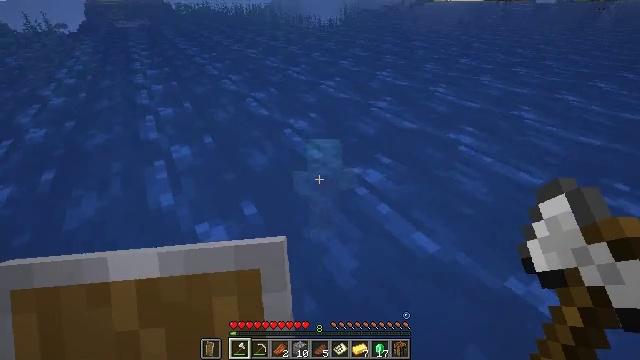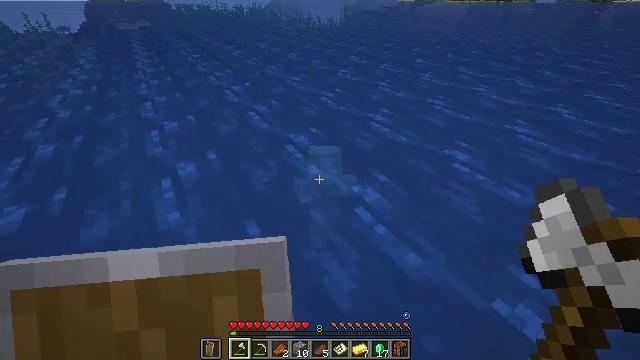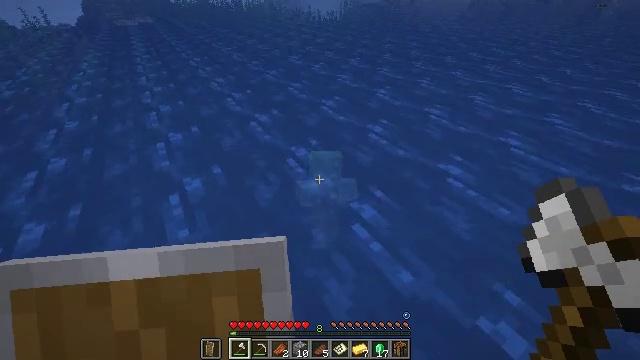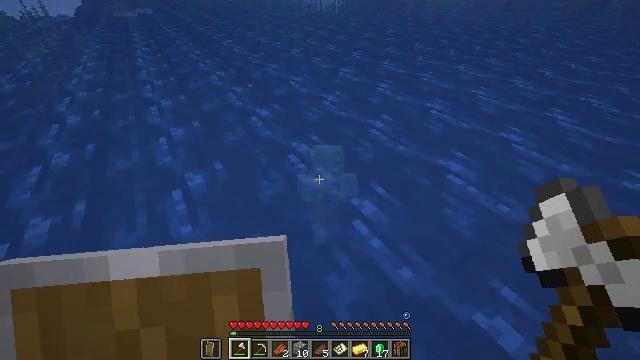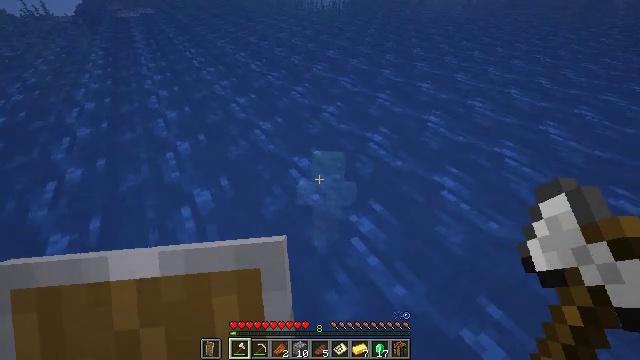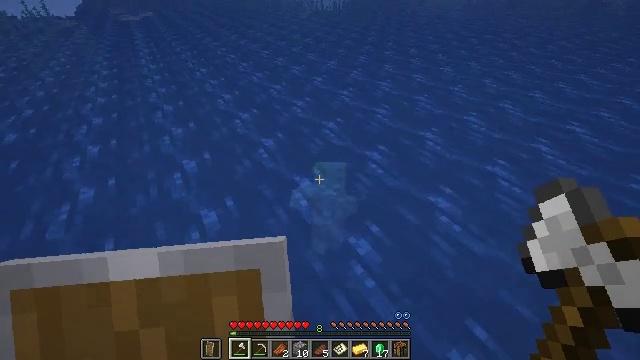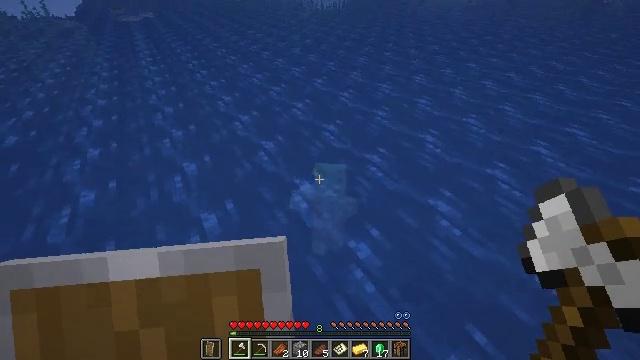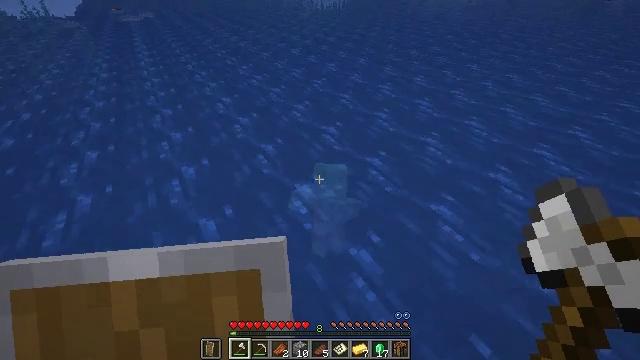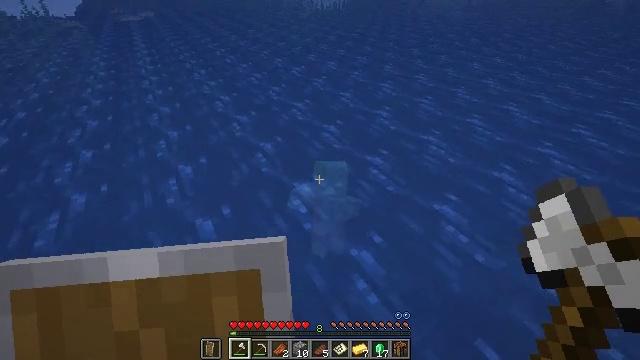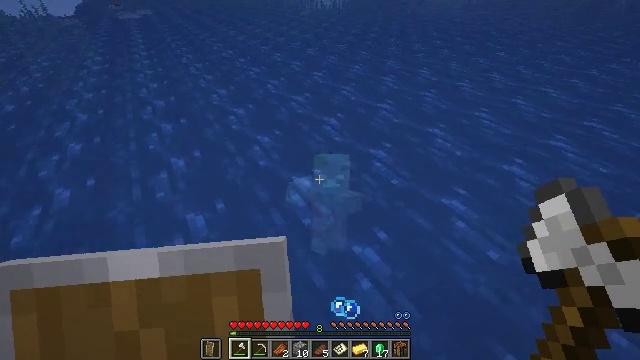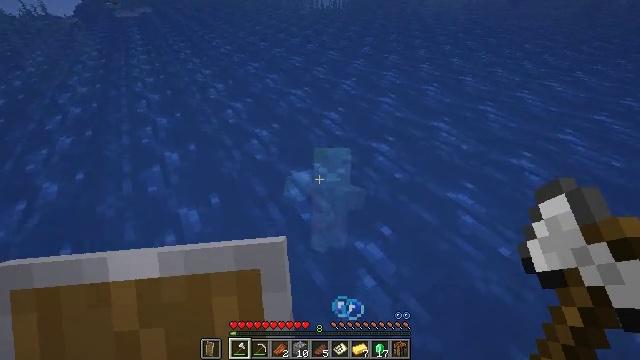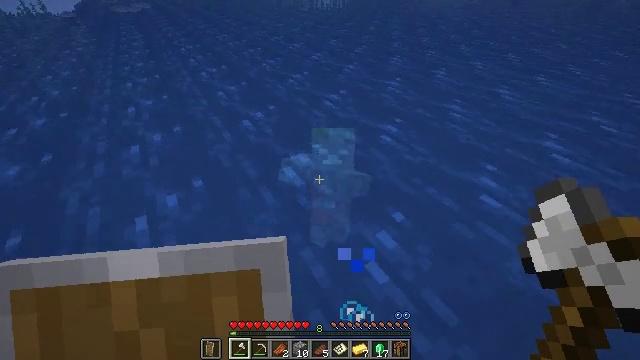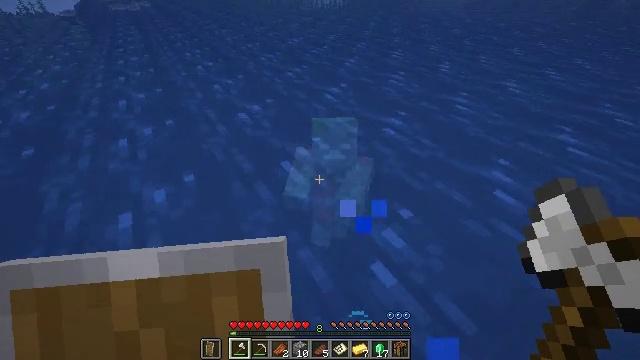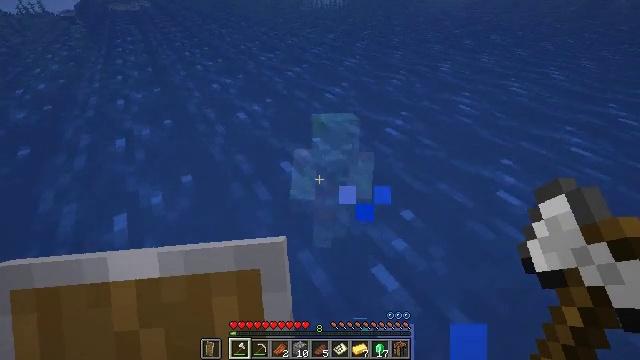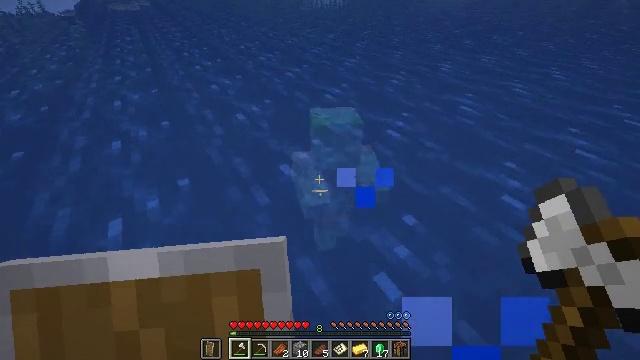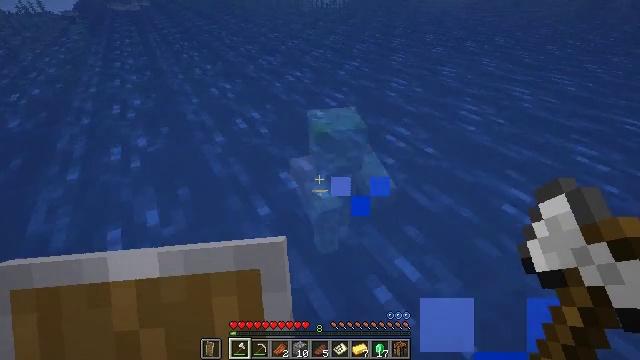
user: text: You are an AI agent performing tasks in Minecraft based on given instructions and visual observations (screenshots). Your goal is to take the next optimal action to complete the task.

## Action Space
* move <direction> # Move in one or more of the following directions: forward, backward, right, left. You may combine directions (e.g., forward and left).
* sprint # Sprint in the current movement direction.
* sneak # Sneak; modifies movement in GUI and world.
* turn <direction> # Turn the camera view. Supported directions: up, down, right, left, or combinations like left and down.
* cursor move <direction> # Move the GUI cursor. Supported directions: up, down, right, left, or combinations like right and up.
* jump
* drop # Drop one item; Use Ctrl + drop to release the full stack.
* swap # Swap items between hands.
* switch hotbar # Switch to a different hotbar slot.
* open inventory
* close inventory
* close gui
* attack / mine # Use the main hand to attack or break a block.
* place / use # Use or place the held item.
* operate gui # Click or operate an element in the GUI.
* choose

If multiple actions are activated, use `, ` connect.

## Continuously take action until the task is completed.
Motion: motion action
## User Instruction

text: Combat the drowned.
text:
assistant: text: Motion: jump
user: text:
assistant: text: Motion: turn down, jump
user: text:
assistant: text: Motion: turn down, jump
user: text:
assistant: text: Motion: jump
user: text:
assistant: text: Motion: move forward, jump
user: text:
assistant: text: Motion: move forward, jump
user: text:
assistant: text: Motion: move forward, jump
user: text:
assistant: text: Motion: move forward, jump
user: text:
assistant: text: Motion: move forward, jump
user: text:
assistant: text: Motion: move forward, jump
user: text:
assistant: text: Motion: jump
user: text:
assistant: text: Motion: jump
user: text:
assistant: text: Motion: jump
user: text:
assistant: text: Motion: jump
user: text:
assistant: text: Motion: jump
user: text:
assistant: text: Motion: jump
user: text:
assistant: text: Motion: jump
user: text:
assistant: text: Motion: jump
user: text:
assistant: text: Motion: move forward, jump
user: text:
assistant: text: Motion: move forward, turn right, jump
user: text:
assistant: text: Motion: move forward, turn right and down, jump
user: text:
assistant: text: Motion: move forward, turn right and down, attack / mine, jump
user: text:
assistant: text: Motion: attack / mine, jump
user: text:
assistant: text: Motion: attack / mine, jump
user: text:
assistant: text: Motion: attack / mine, jump
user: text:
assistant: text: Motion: move forward, jump
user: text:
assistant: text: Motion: jump